Question: Let's say I have two matrices x and y
x = [1 2 3 1 2]
y = [1 2 3 1 3]
I want to plot two lines from it, first three points and then two last points.
In the end I want to get this plot. Can I do it with Matlab?

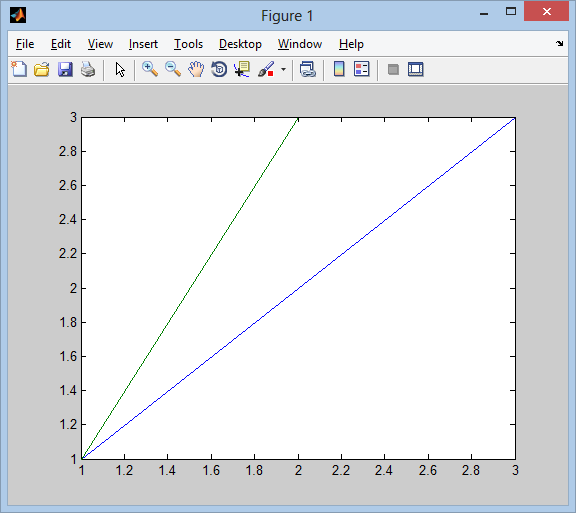
Answer: Use the <URL> indexing to specify pairs of coordinate vectors input arguments for 'plot':
'''
plot(x(1:3), y(1:3), x(4:5), y(4:5))
'''